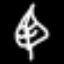
Label: leaf